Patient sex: F
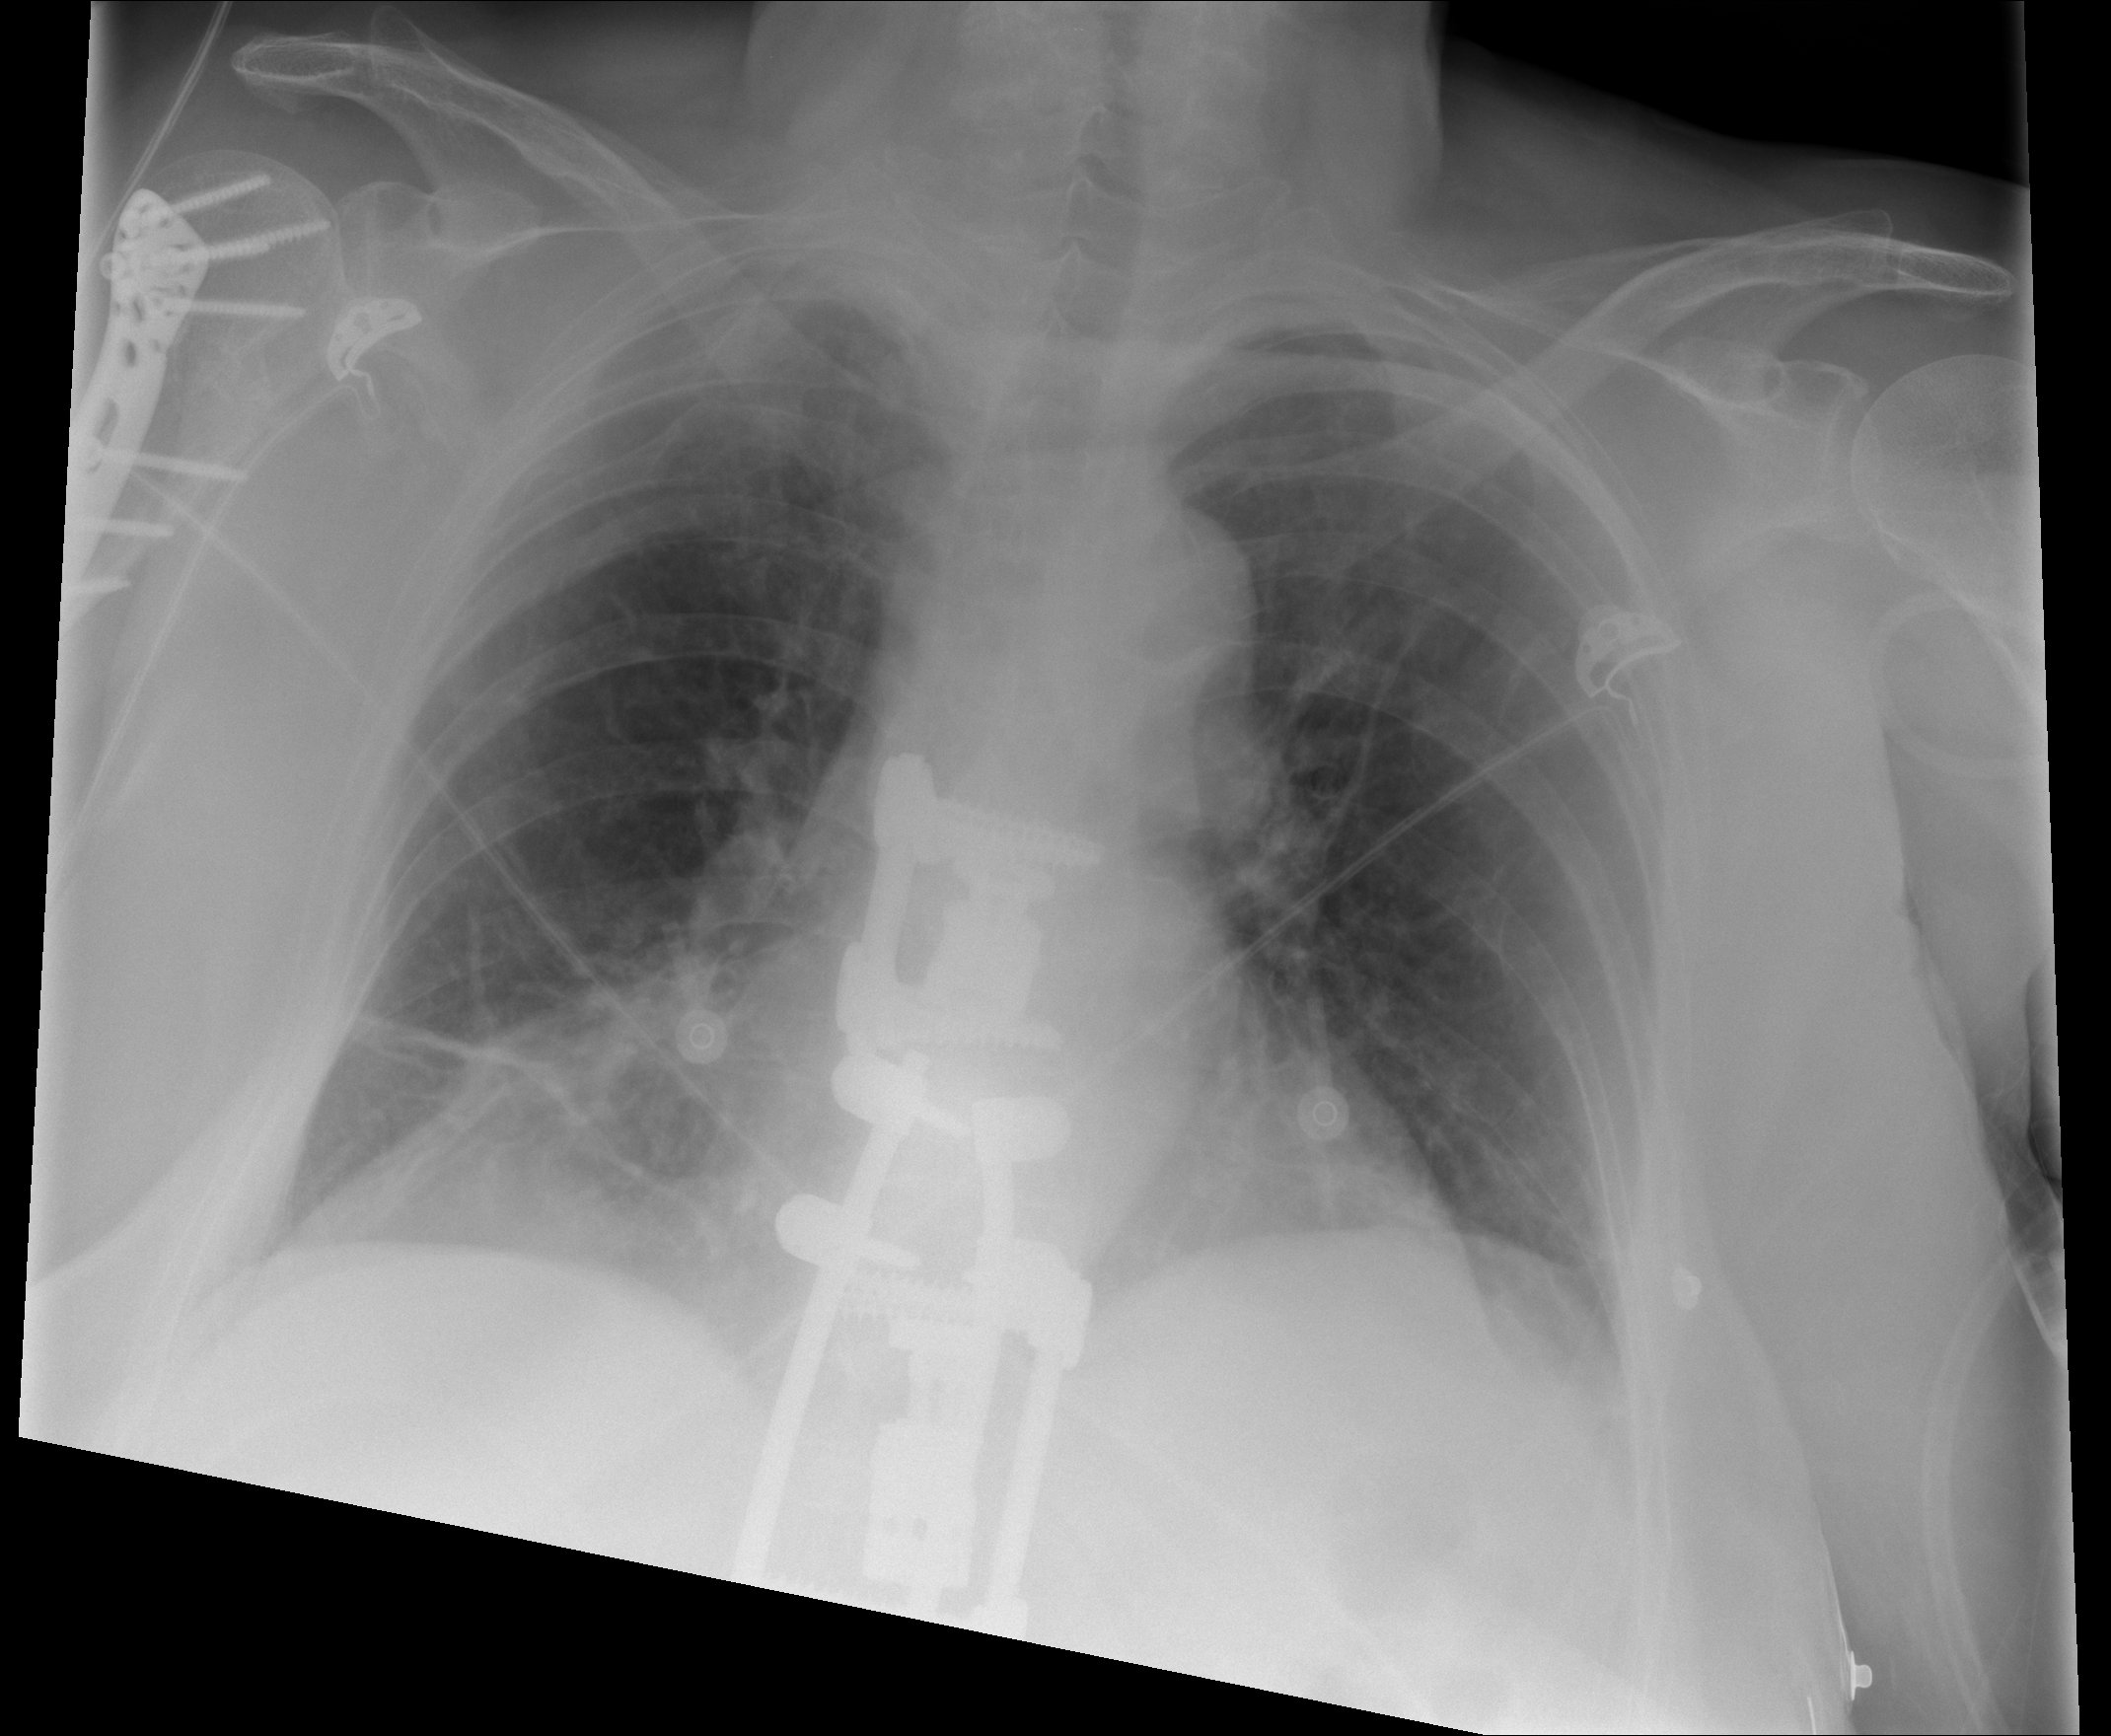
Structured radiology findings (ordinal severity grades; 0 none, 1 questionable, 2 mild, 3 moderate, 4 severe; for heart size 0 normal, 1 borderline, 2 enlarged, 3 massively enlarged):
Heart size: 0
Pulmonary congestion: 2
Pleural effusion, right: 0
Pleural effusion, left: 0
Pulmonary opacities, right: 2
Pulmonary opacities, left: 0
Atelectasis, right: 2
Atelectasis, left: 0